Question: I want to extend the ShadowBuilder in order to change the canvas size when dragged. However, i'm not able to compile it because of the compile error below.
Here's the code to my ShadowBuilder
'''
public class TileShadow : View.DragShadowBuilder
{
//private Drawable mShadow;
public TileShadow()
{
}
public TileShadow(View view)
: base(view)
{
}
protected TileShadow(IntPtr javaReference, JniHandleOwnership transfer) : base(javaReference, transfer)
{
}
public override void OnDrawShadow(Canvas canvas)
{
canvas.Scale(1.8f, 1.8f);
base.OnDrawShadow(canvas);
//mShadow.Draw(canvas);
//View.Draw(canvas);
}
}
'''
Error 25 cannot find symbol
symbol : class DragShadowBuilder
location: class android.view.View
extends android.view.View.DragShadowBuilder

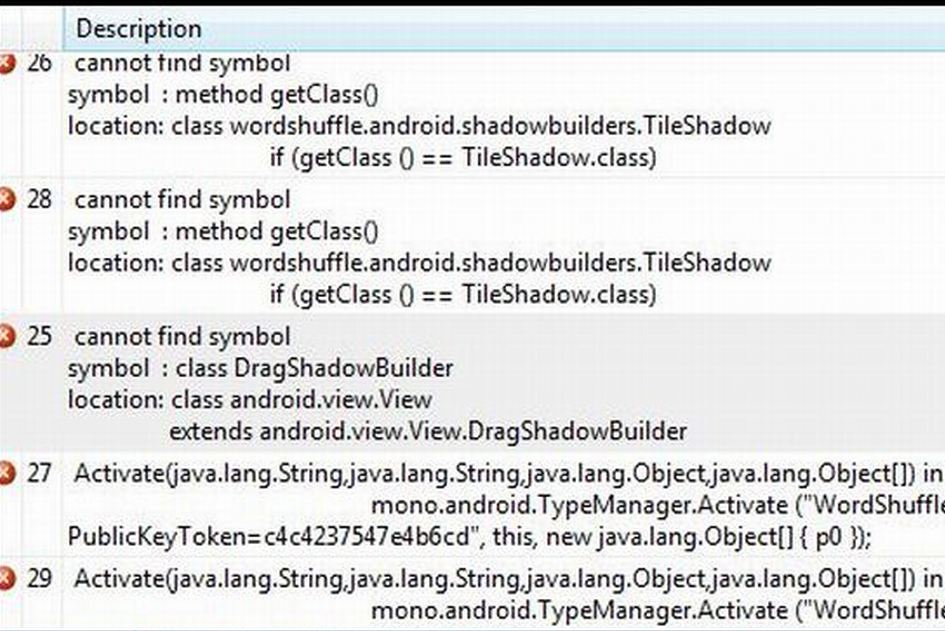
Answer: What API level are you targeting? 'DragShadowBuilder' is available in Level 11 onwards.
I tested your code on Mono for Android 4.2.6 targeting API Level 12 (with Minimum Level Android 3.1) and it compiled without an issue and deployed to the emulator.
Have you tried to Clean/Rebuild the Solution?
Have you tried creating a new Project from scratch and implementing this class to see if the issue is isolated to your existing Solution?
Also check what your ACW looks like in the obj\debugndroid\src\wordshufflendroid\shadowbuilders\ folder.
Mine looked like this
'''
package androidapplication1;
public class TileShadow
extends android.view.View.DragShadowBuilder
implements
mono.android.IGCUserPeer
{
static final String __md_methods;
static {
__md_methods =
"n_onDrawShadow:(Landroid/graphics/Canvas;)V:GetOnDrawShadow_Landroid_graphics_Canvas_Handler
" +
"";
mono.android.Runtime.register ("AndroidApplication1.TileShadow, AndroidApplication1, Version=1.0.0.0, Culture=neutral, PublicKeyToken=null", TileShadow.class, __md_methods);
}
public TileShadow (android.view.View p0)
{
super (p0);
if (getClass () == TileShadow.class)
mono.android.TypeManager.Activate ("AndroidApplication1.TileShadow, AndroidApplication1, Version=1.0.0.0, Culture=neutral, PublicKeyToken=null", "Android.Views.View, Mono.Android, Version=0.0.0.0, Culture=neutral, PublicKeyToken=c4c4237547e4b6cd", this, new java.lang.Object[] { p0 });
}
public TileShadow ()
{
super ();
if (getClass () == TileShadow.class)
mono.android.TypeManager.Activate ("AndroidApplication1.TileShadow, AndroidApplication1, Version=1.0.0.0, Culture=neutral, PublicKeyToken=null", "", this, new java.lang.Object[] { });
}
public void onDrawShadow (android.graphics.Canvas p0)
{
n_onDrawShadow (p0);
}
private native void n_onDrawShadow (android.graphics.Canvas p0);
java.util.ArrayList refList;
public void monodroidAddReference (java.lang.Object obj)
{
if (refList == null)
refList = new java.util.ArrayList ();
refList.add (obj);
}
public void monodroidClearReferences ()
{
if (refList != null)
refList.clear ();
}
}
'''